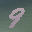
Label: 9